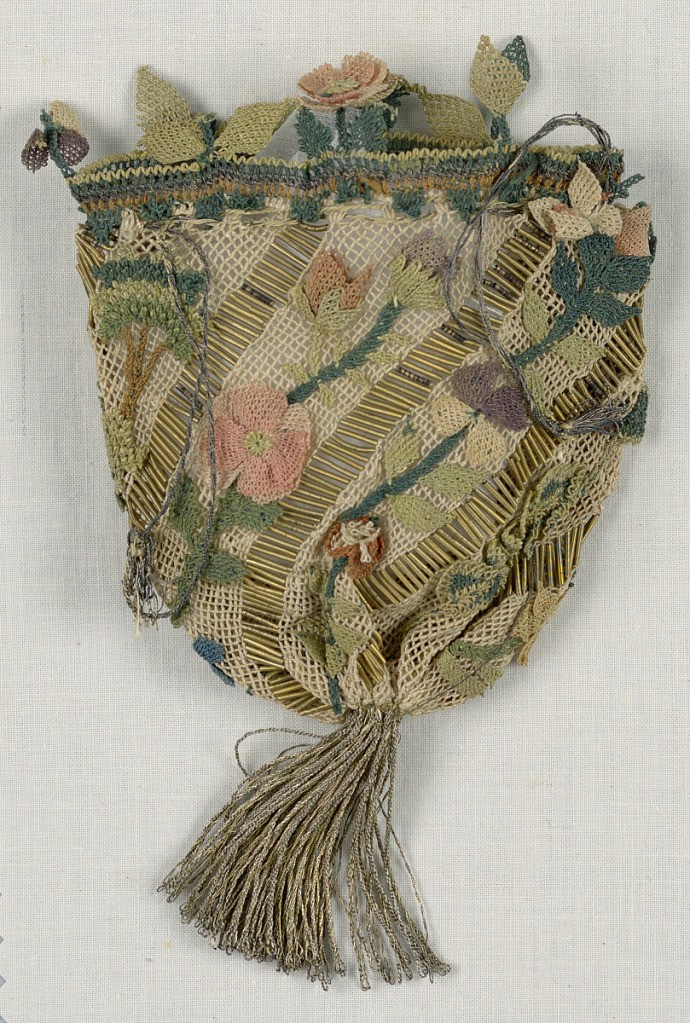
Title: Purse
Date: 19th century
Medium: silk, metallic Technique: needle knotting (bebilla)
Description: Drawstring bag with large metal tassel at bottom. Diagonal bands of white netting separated by bands of metallic purl. Bebilla flowers and fruit applied along netting and in a deep border at the top.